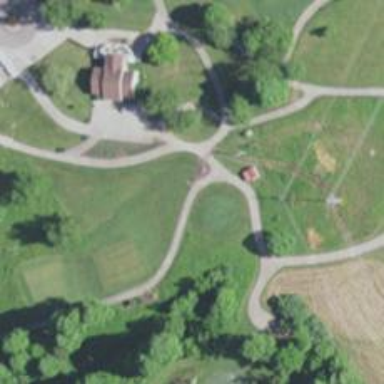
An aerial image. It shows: Path used for both walking and golf.